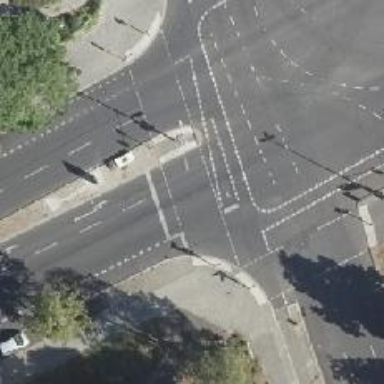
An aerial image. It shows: Road crossing with traffic signals.